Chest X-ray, AP view. Patient: 78 years old, sex M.
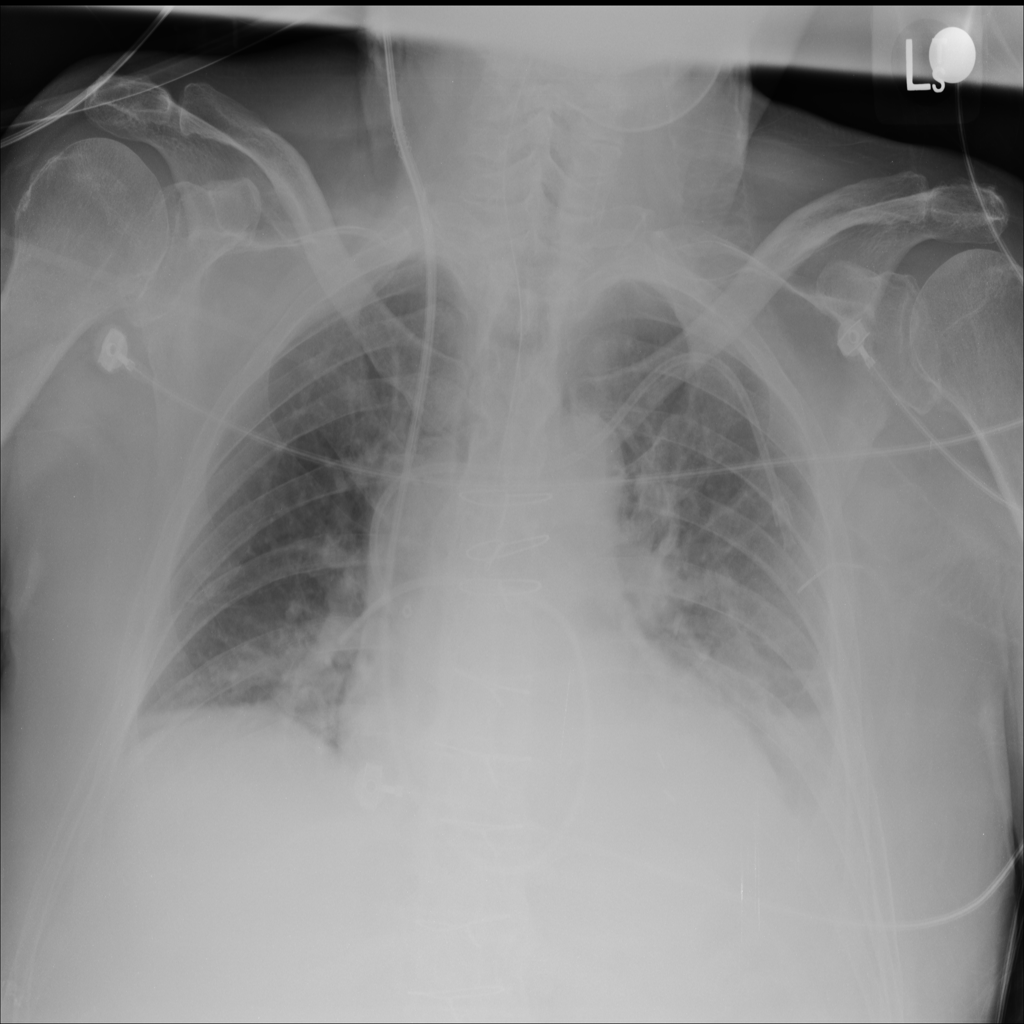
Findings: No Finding